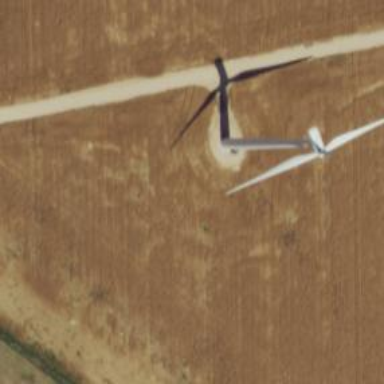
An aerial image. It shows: Wind generator using wind turbines of horizontal axis.